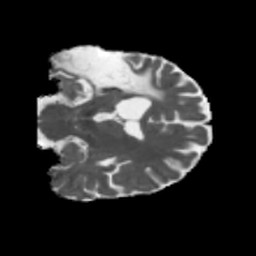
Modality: MD
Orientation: coronal
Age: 43
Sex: male
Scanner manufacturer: siemens
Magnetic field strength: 3 T
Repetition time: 5.47 s
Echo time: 0.0854 s